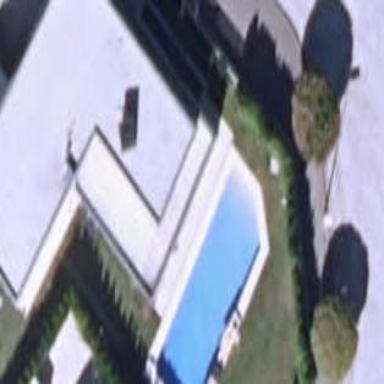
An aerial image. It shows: Swimming pool located in leisure land.